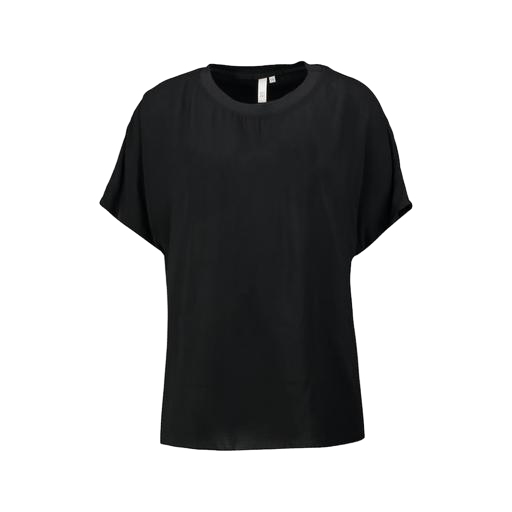
short-sleeve top only macy, loose fit t-shirt, boxy fit t-shirt, white background